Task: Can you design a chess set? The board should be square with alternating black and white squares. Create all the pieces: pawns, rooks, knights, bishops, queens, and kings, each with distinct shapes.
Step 4739:
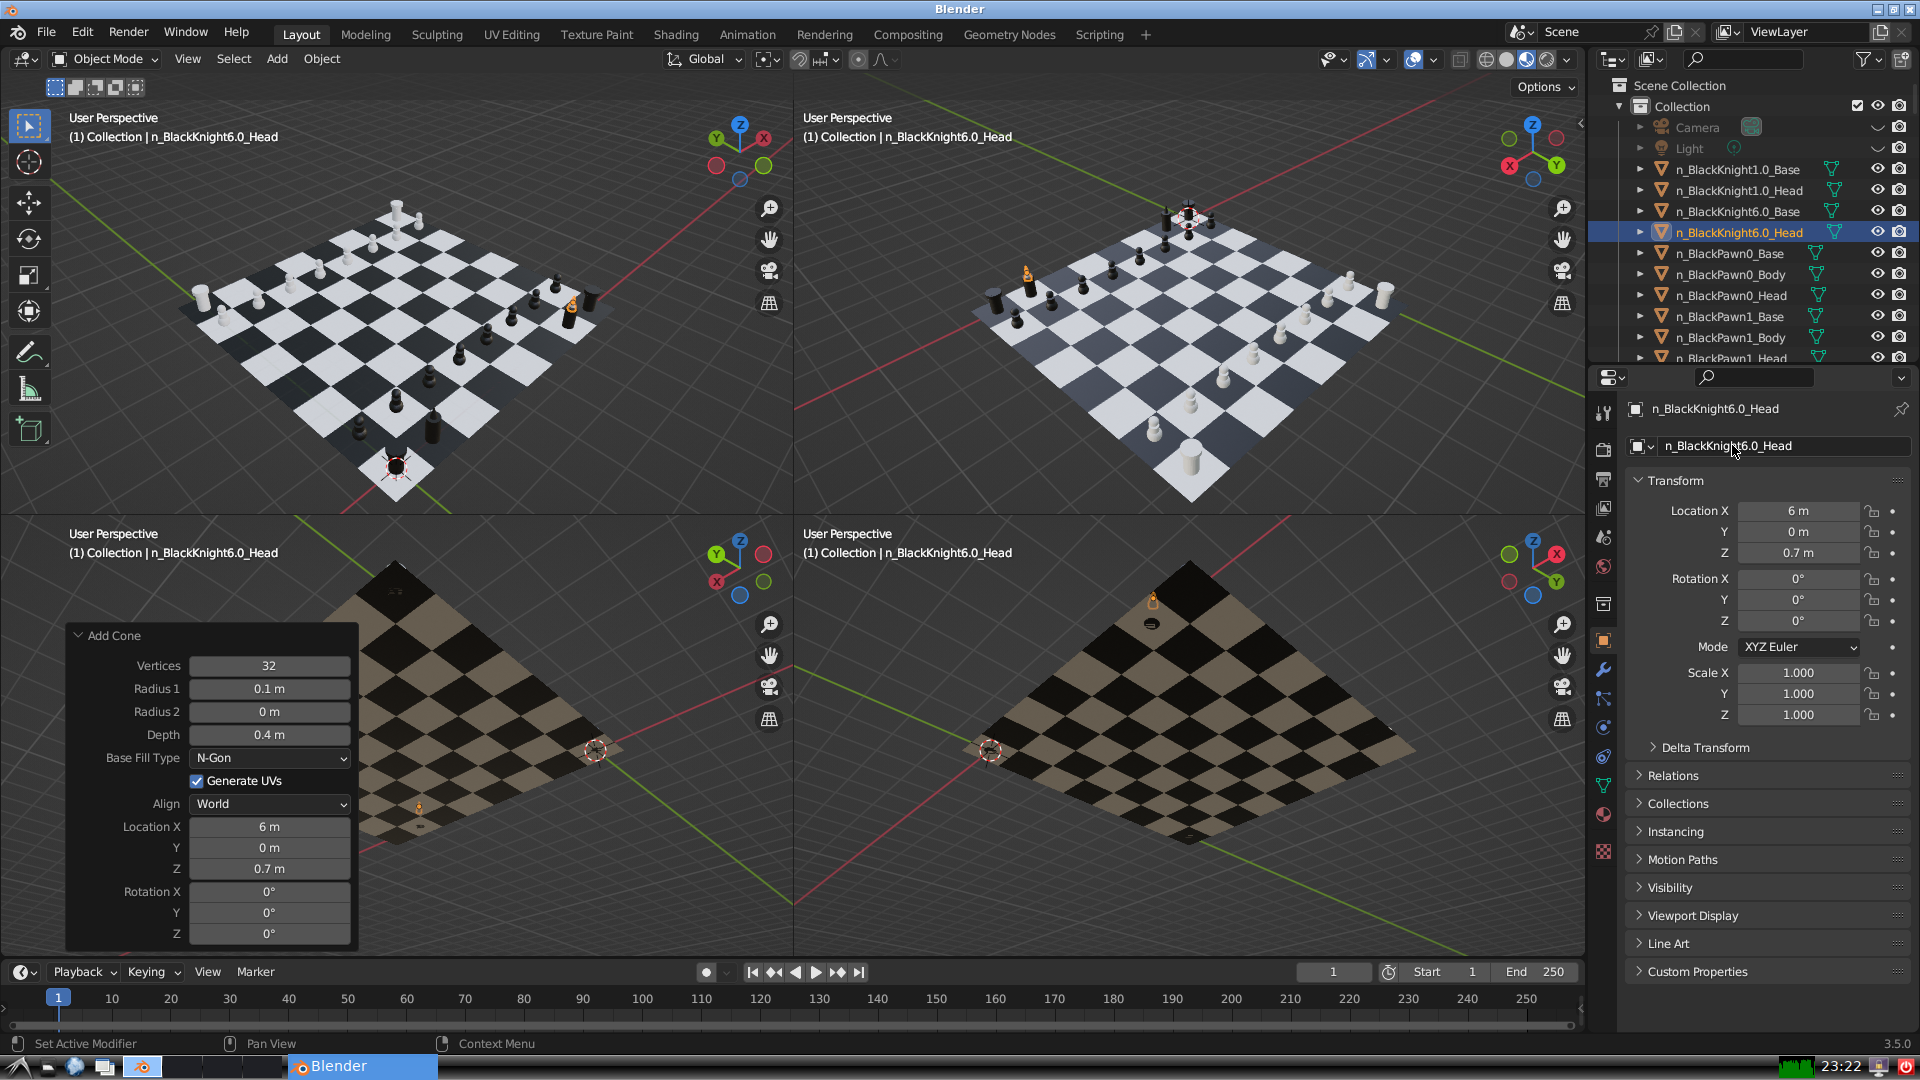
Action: {"mouse_move": [1603, 815]}